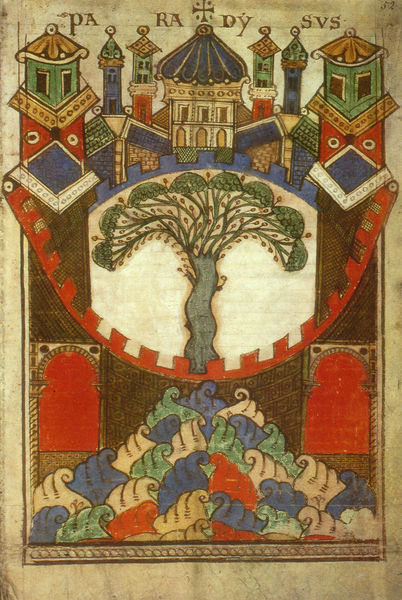
Titel: Liber Floridus
Künstler: Lambert von St. Omer
Standort: Herkunftsland: Frankreich (EU - F)
Institution: Wolfenbüttel, Herzog August Bibliothek
Schlagwörter: baum, berg, blau, wasser, weiß, grün, stadt, braun, bunt, fenster, säule, säulen, zeichnung, dach, haus, rot, malerei, ornament, rahmen, bild, baumstamm, häuser, blatt, kamine, turm, schrift, wellen, bogen, perspektive, mauer, ziegel, hof, kuppel, tor, zinnen, paradies, buch, burg, kreuz, kuppeln, moschee, türme, palast, pergament, wappen, jerusalem, mittelalterlich, russisch, latein, minarette, trum, buchmalerei, lebensbaum, baumkone